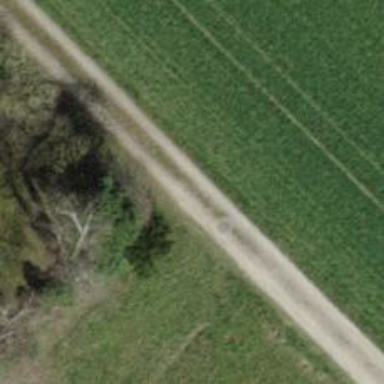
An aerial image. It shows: Compacted track with grade2 surface.